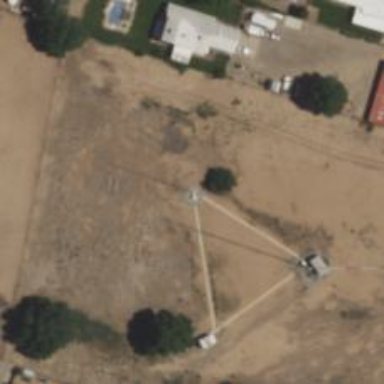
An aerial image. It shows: Communication mast tower.